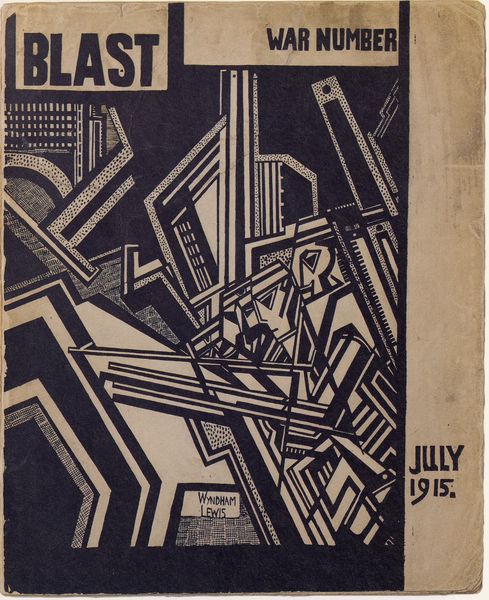
Titel: Blast
Künstler: Percy Wyndham Lewis
Institution: Privatbesitz
Schlagwörter: kampf, kämpfer, weiß, menschen, ocker, stadt, braun, hut, männer, schwarz, beige, expressionismus, anzug, bart, gesichter, architektur, gesicht, tod, tot, signatur, häuser, holzschnitt, schrift, abstrakt, graphik, linien, werbung, figuren, krieg, schlacht, zerstörung, soldaten, goya, streifen, expressionistisch, druck, linolschnitt, militär, waffen, zeitschrift, plakat, deckblatt, heft, magazin, gewehr, expressiv, krieger, gewehre, flugblatt, journal, konstruktivismus, barrikade, weltkrieg, erster weltkrieg, barrikaden, barikade, barikaden, expresiv, lewis, blast, july 1915, kriegsausgabe, sczwar7, war number, war numbers